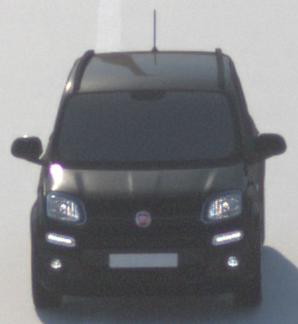
Make: Fiat
Model: Panda 1.2 8V
Detailed model: Panda (312)
Model produced from: 2013/02
Model produced until: 2013/12
Doors: 5
Color: black
Road condition: dry road
Daytime: morning or afternoon
Contrast: high contrast